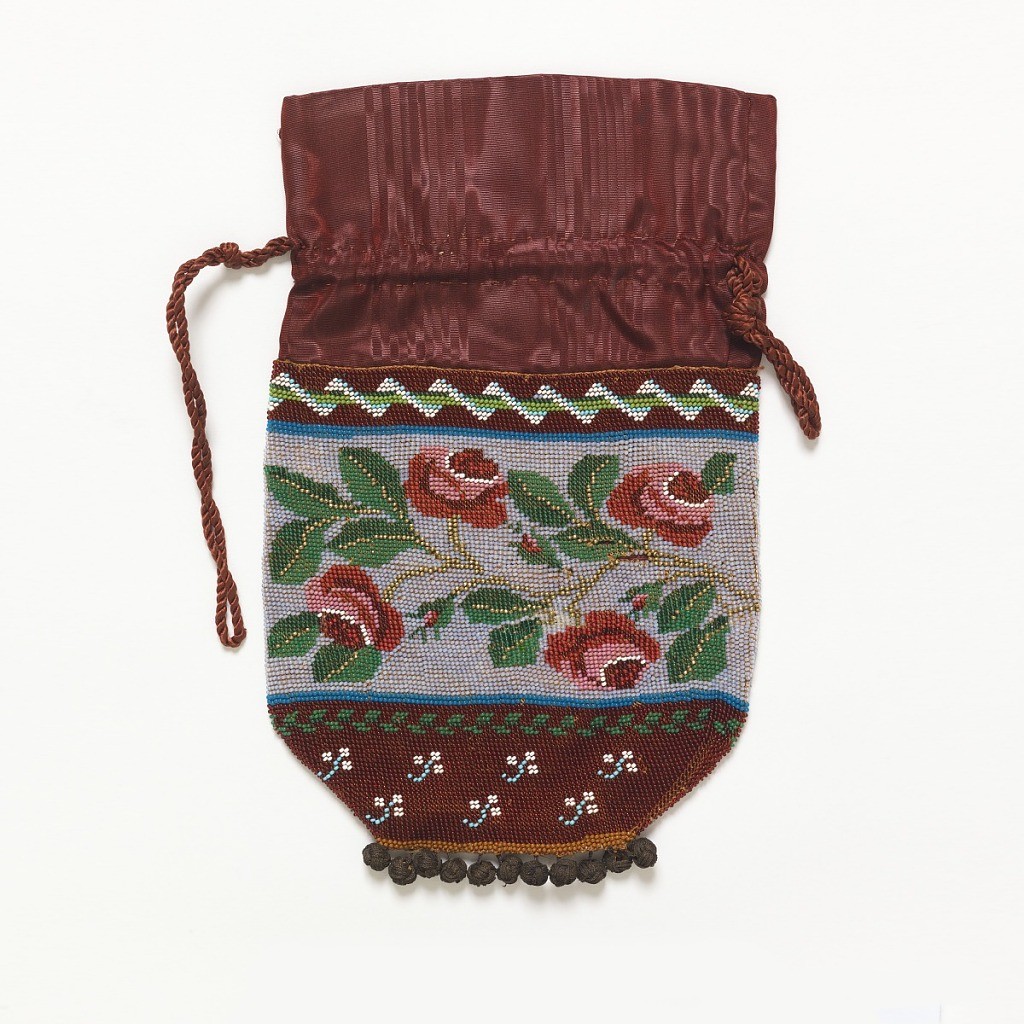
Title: Bag
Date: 19th century
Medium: glass beads, metal, silk Technique: beaded knitting
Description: Knitted bag with colored glass beads in design of  a band of red roses on a white ground; brown silk moire at the top with a drawstring of silk cord; metal and silk balls at bottom.